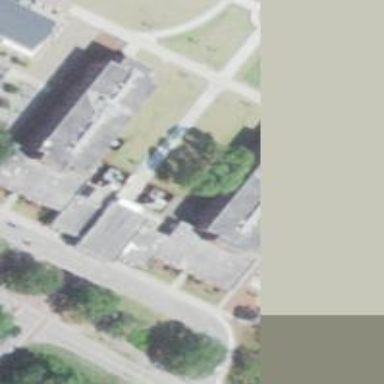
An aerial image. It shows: View of university building.